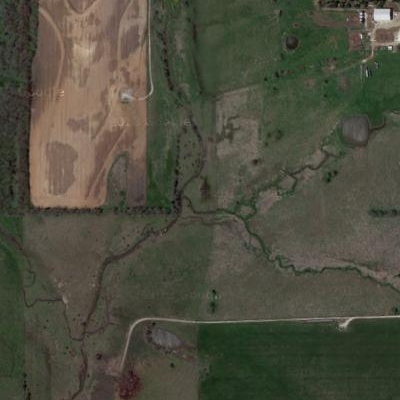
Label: Grass